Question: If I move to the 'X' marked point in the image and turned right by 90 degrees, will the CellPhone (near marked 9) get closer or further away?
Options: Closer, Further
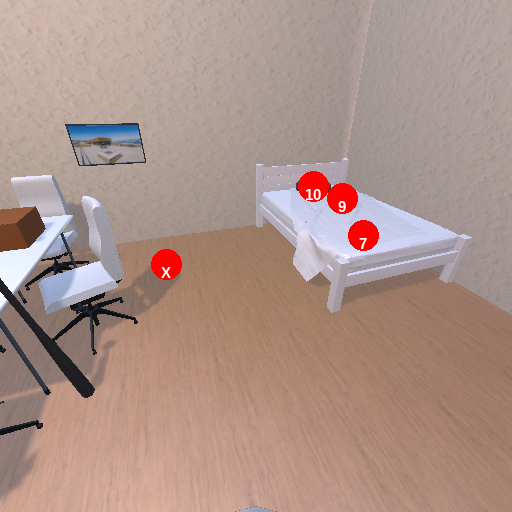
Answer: Closer